Question: Here i am stuck in wpf calender control.I am using a calender control in WPF but when i call it on 'GotFocus' event of 'TextBox' like
'''
private void txtjobdate_GotFocus(object sender, RoutedEventArgs e)
{
calendar1.Visibility = Visibility.Visible;
}
'''
It always show behind the other controls like

'''
<Window x:Class="PhotoSaver.PhotoGraphyJob_Management.AddEditPhotoGraphyJob"
xmlns="http://schemas.microsoft.com/winfx/2006/xaml/presentation"
xmlns:x="http://schemas.microsoft.com/winfx/2006/xaml"
Title="AddEditPhotoGraphyJob" Height="387" Width="511" xmlns:dxlc="http://schemas.devexpress.com/winfx/2008/xaml/layoutcontrol" xmlns:dxe="http://schemas.devexpress.com/winfx/2008/xaml/editors">
<Grid>
<GroupBox>
<GroupBox.Header>
<Label>PhotoGraphy Job</Label>
</GroupBox.Header>
<Calendar Height="170" Name="calendar1" Width="180" Visibility="Hidden" SelectedDatesChanged="calendar1_SelectedDatesChanged" AllowDrop="True" />
</GroupBox>
<dxlc:LayoutItem Label="Job Name" Margin="92,39,149,0" Name="JobName" Height="20" VerticalAlignment="Top" LabelPosition="Left" LabelHorizontalAlignment="Center" LabelVerticalAlignment="Center" ElementSpace="5" >
<dxe:TextEdit Name="txtjobname" />
</dxlc:LayoutItem>
<dxlc:LayoutItem Label="Job Date" Margin="96,78,149,0" Name="JobDate" Height="20" VerticalAlignment="Top" LabelPosition="Left" LabelHorizontalAlignment="Center" LabelVerticalAlignment="Center" ElementSpace="5" >
<dxe:TextEdit Name="txtjobdate" DataContext="{Binding}" GotFocus="txtjobdate_GotFocus" />
</dxlc:LayoutItem>
<dxlc:LayoutItem Label="Image Folder" Margin="75,117,149,0" Name="ImageFolder" Height="20" VerticalAlignment="Top" LabelPosition="Left" LabelHorizontalAlignment="Center" LabelVerticalAlignment="Center" ElementSpace="5" >
<dxe:TextEdit Name="txtimagefolder" />
</dxlc:LayoutItem>
<Button Content="Browse" Height="23" HorizontalAlignment="Left" Margin="356,114,0,0" Name="Browse" VerticalAlignment="Top" Width="75" Click="Browse_Click" />
<Button Content="Update" Height="23" HorizontalAlignment="Left" Margin="151,181,0,0" Name="Update" VerticalAlignment="Top" Width="75" Panel.ZIndex="1" />
<Button Content="Clear" Height="23" HorizontalAlignment="Left" Margin="265,181,0,0" Name="Clear" VerticalAlignment="Top" Width="75" />
</Grid>
</Window>
'''
Please guide me that how i can solve this problem by showing calender control above the other controls.
Hope you all understand my question and guide me.
Thanks in advance.
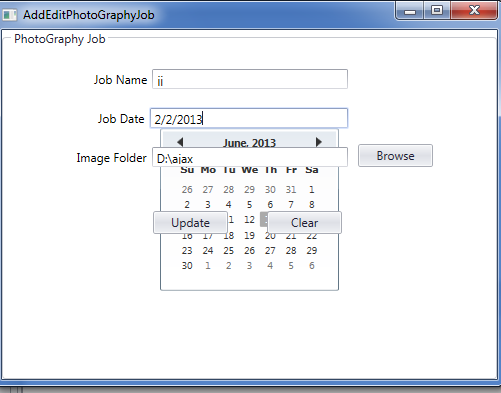
Answer: 1) Right click the calendar object --> Order --> Bring to front.
2) Alternatively, just move the GroupBox item to the bottom of the declarations inside the
'<Grid>' (z-order is bottom (highest) to top (lowest)). Perhaps a bit counterintuitive.